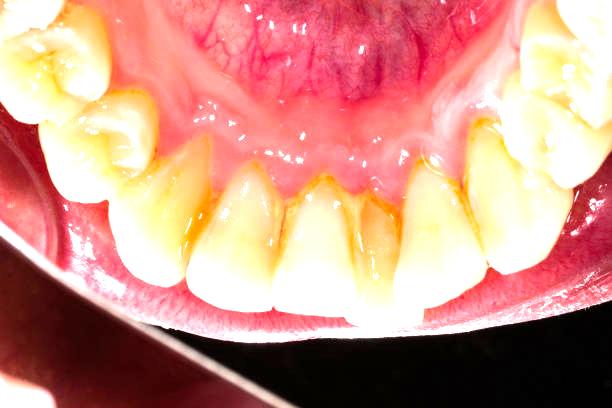
Condition: Calculus